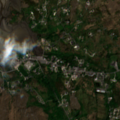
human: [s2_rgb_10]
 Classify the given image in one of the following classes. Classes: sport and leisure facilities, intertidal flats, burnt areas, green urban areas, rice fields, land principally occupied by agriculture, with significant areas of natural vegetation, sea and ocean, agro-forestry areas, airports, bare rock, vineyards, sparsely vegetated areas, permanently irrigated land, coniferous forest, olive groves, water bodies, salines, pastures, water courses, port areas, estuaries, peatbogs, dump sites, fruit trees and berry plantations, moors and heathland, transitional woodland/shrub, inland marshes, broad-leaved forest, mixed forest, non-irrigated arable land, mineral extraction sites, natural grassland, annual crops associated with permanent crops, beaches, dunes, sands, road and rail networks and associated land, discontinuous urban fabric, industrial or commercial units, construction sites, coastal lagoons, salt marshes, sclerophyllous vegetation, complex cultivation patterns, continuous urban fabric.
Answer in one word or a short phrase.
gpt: discontinuous urban fabric, land principally occupied by agriculture, with significant areas of natural vegetation, peatbogs, intertidal flats